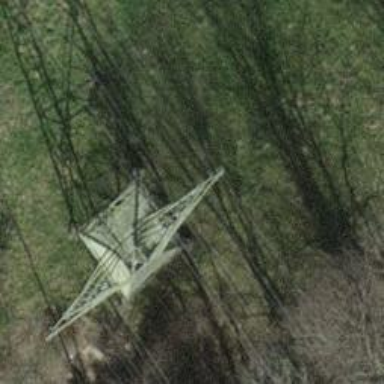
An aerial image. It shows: Lattice structure tower used for power transmission.